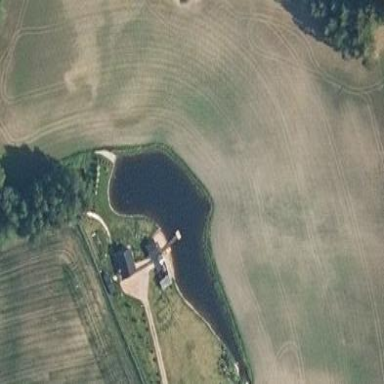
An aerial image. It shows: Pond with natural water.